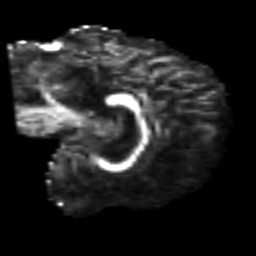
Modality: FA
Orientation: sagittal
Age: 72
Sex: female
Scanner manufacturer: siemens
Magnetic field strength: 3 T
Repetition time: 4.987 s
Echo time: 0.0792 s